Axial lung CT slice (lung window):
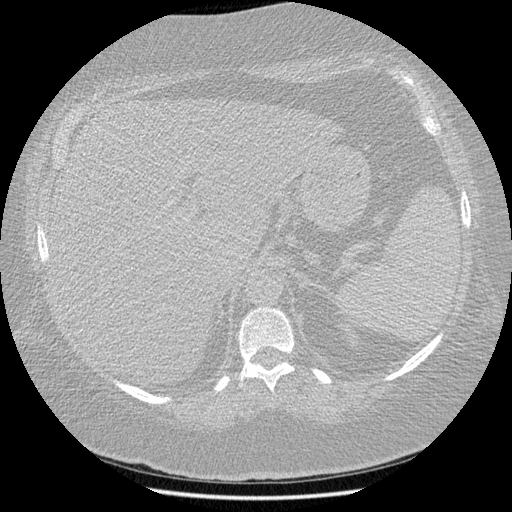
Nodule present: no